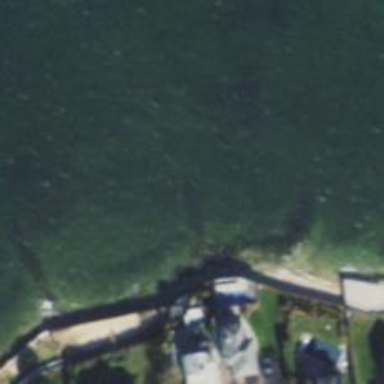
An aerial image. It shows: Breakwater structure.